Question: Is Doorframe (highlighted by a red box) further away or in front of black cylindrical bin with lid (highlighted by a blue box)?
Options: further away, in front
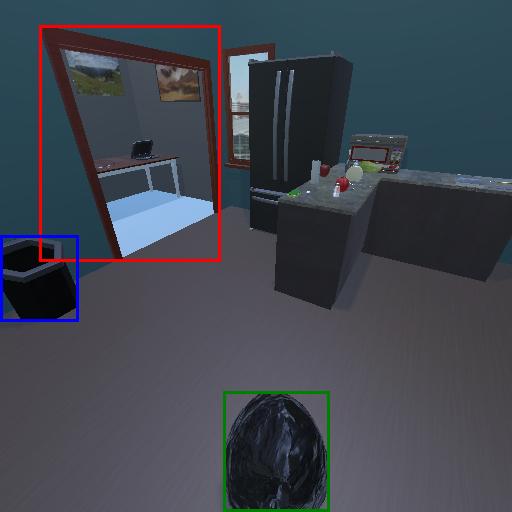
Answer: further away